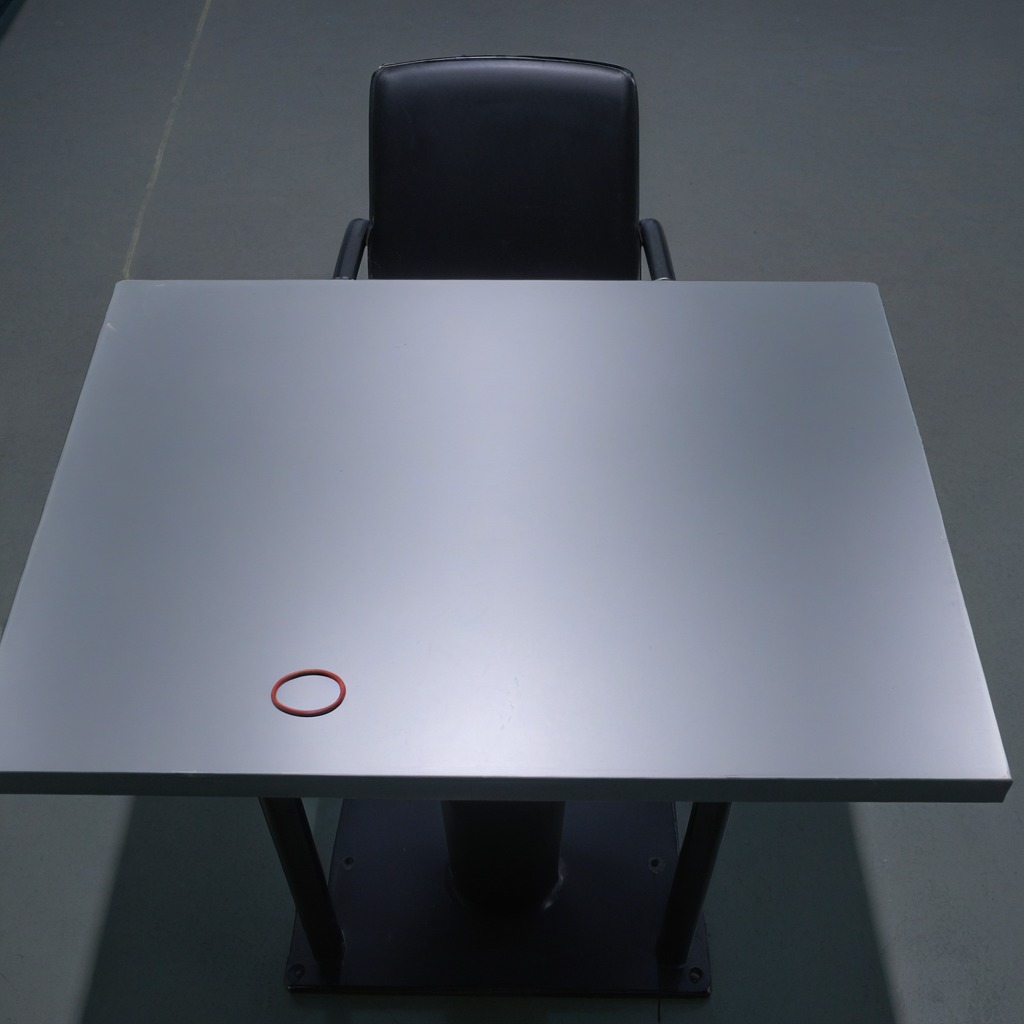
A rubber O-ring lies on the tabletop in the basement.